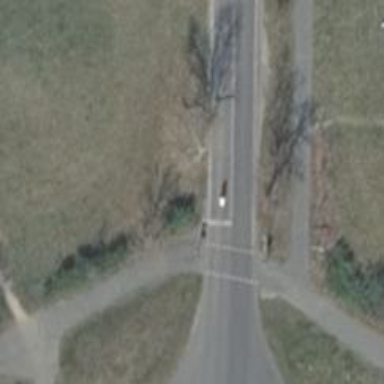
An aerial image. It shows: Road with traffic signals.